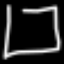
Label: square